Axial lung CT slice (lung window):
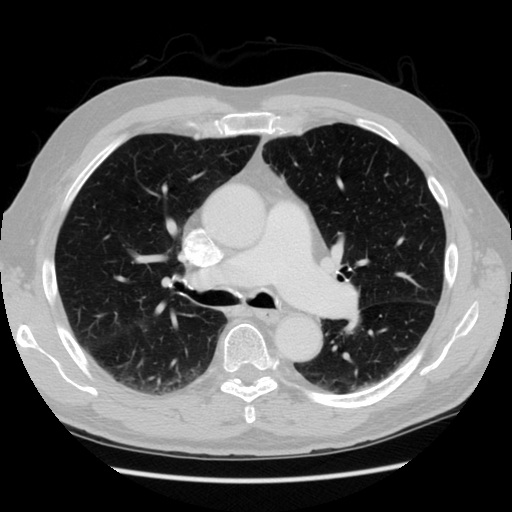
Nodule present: no